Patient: sex F, age 34
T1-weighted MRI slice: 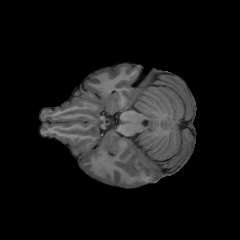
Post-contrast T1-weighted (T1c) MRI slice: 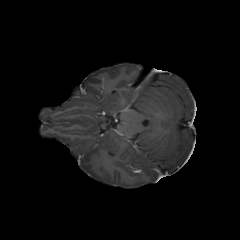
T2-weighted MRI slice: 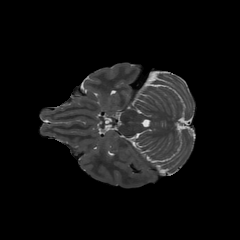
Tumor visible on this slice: yes
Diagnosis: Astrocytoma, IDH-mutant
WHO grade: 3